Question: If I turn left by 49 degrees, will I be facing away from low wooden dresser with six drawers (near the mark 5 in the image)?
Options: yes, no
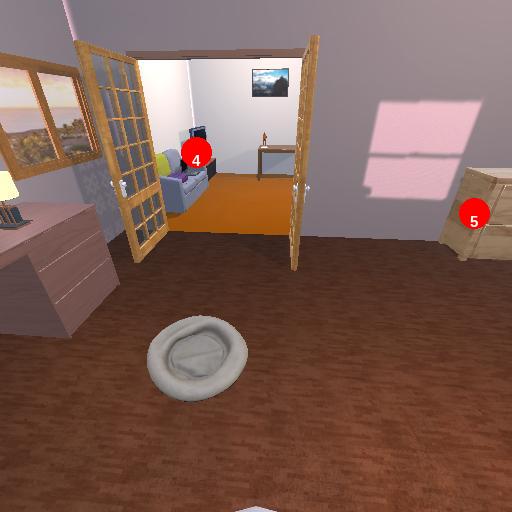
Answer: yes